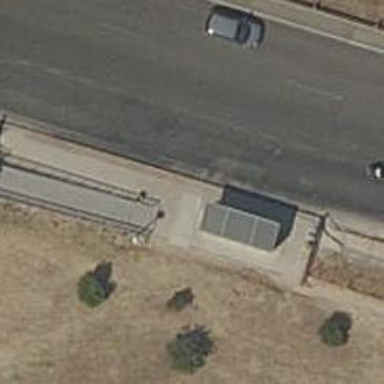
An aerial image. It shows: Bus stop with shelter. It is platform for public transport.